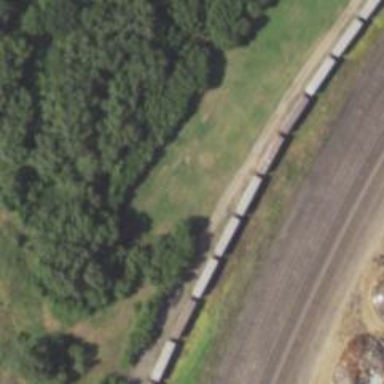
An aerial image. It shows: View of railway yard.